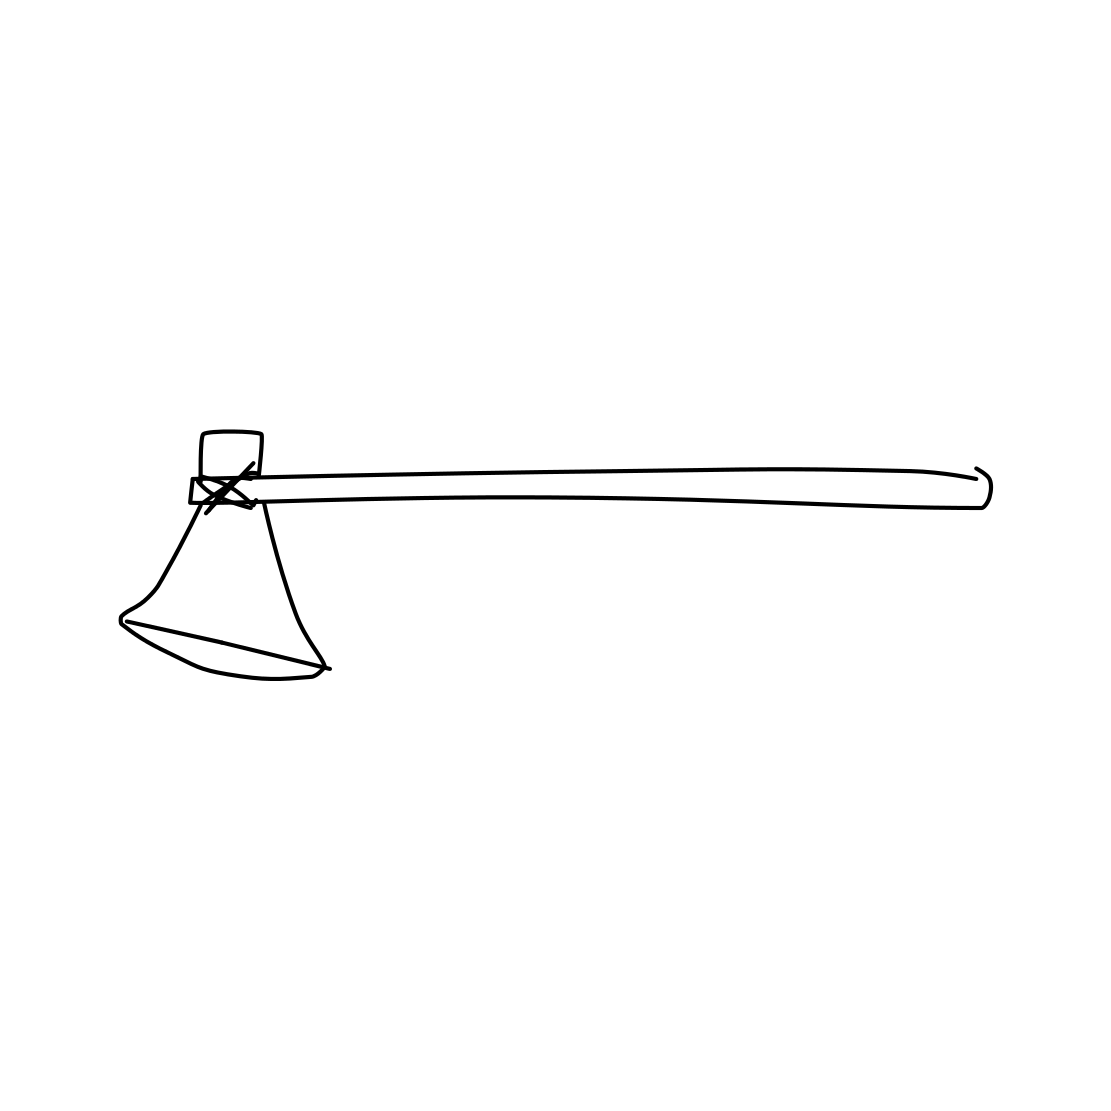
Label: axe